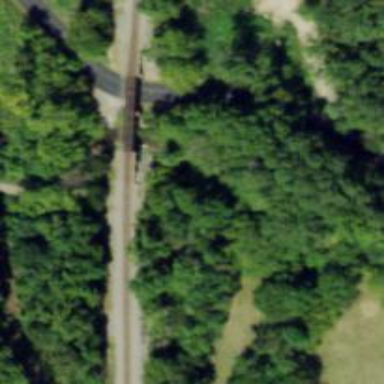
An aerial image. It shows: Bridge over railway line.